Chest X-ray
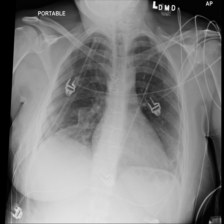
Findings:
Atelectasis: negative
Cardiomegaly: negative
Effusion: negative
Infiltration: negative
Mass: negative
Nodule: negative
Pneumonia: negative
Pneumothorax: negative
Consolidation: negative
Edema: negative
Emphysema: negative
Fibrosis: negative
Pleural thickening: negative
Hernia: negative